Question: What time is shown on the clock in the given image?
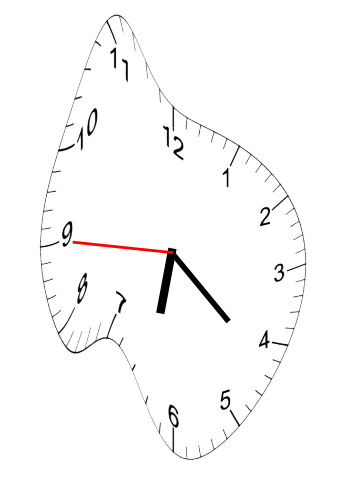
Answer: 06:21:45